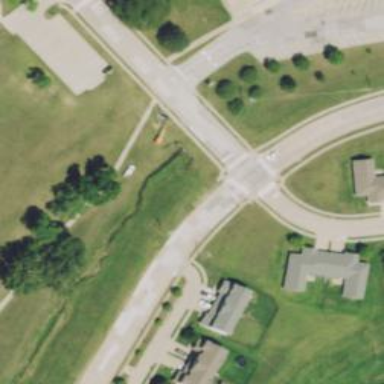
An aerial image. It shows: Uncontrolled crossing on the road.